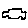
Label: car